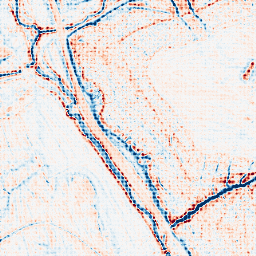
Category: edge_preserving
Decomposition family: anisotropic_diffusion
Decomposition parameters: iterations: 20
kappa: 10
gamma: 0.1
Upsampling method: sinc_blackman
Upsampling parameters: scale: 4
kernel_size: 4
Upsampling scale: 4